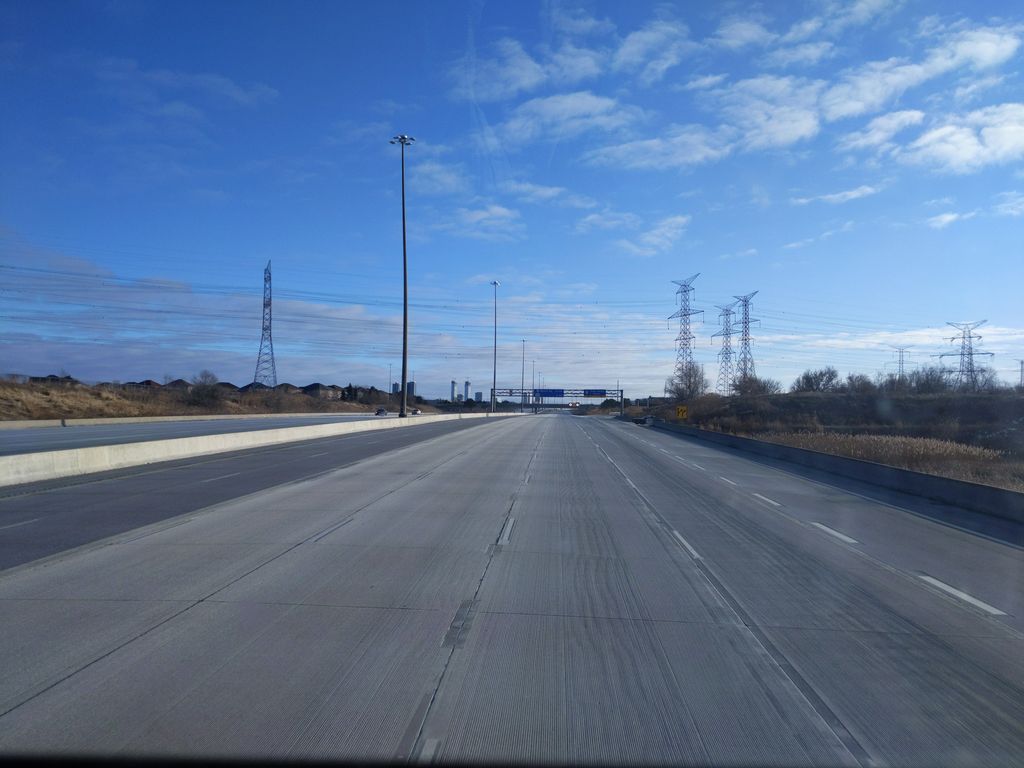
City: toronto